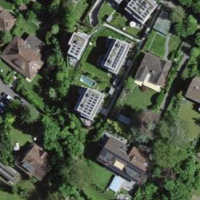
EUNIS habitat code: 55
Species observed at this site:
Cotinus coggygria